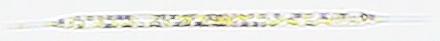
Label: Rhizosolenia